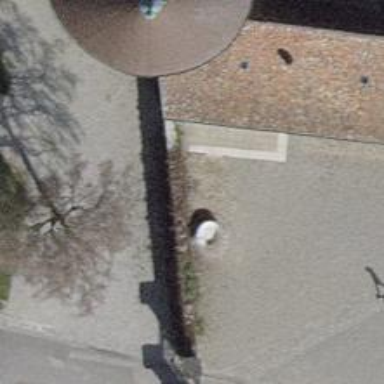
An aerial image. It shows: Fountain.